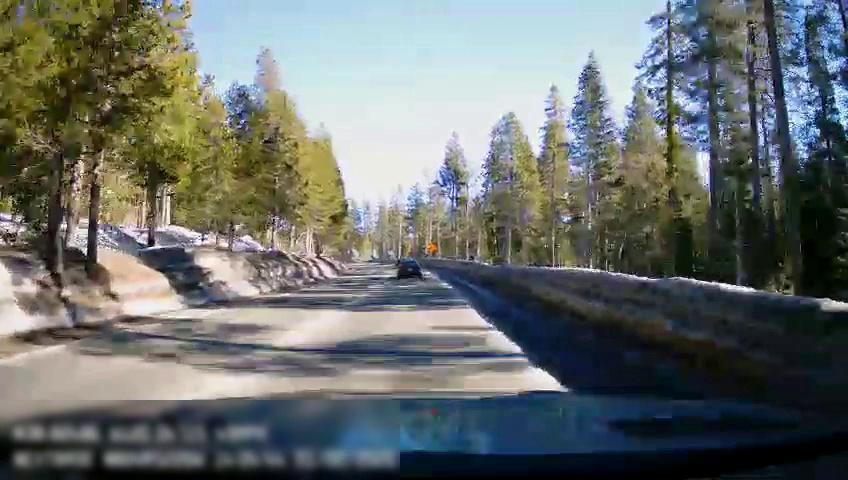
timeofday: Day
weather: Snowy
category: Drivable Space
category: Vehicles | Car